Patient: sex M, age 17
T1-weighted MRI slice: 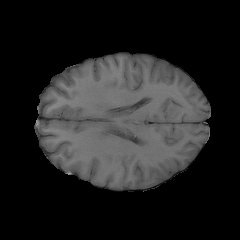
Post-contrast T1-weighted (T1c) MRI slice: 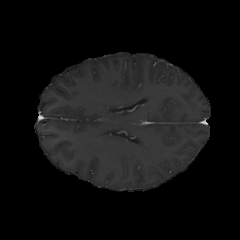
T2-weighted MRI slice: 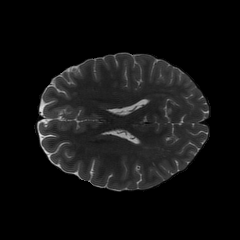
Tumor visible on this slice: no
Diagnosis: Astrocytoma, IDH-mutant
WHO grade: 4